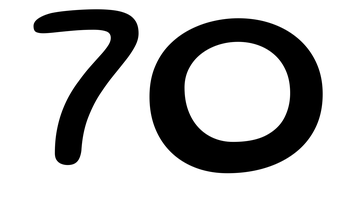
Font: Gluten_Regular